Маленькая шайба массы $m_{1}$ лежит на краю длинной доски массой $m_{2}$, покрытой смазкой (см. рисунок).  Трение между шайбой и доской вязкое (сила трения, действующая на шайбу, $\vec{F}=-\alpha_{отн} \cdot \vec{v}_{отн}$, где $\vec{v}_{отн}$ — скорость шайбы относительно доски). Система находится на гладкой горизонтальной поверхности. Шайбе сообщают скорость $v_{0}$, направленную вдоль доски.
С какими скоростями будут двигаться шайба и доска через достаточно большой промежуток времени?
На каком расстоянии $L$ от края доски окажется шайба?
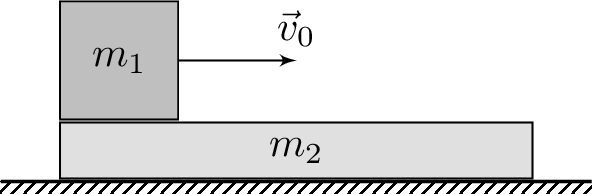
С какими скоростями будут двигаться шайба и доска через достаточно большой промежуток времени?
Решение: Пусть $\vec{v}_{1}$ и $\vec{v}_{2}$ — скорости шайбы и доски соответственно. Обозначим через $\vec{u}=\vec{v}_{1}-\vec{v}_{2}$ их относительную скорость. Найдем $\frac{\Delta \vec{u}}{\Delta t}$. По второму закону Ньютона$$m_{1} \frac{\Delta \vec{v}_{1}}{\Delta t}=-\alpha\left(\vec{v}_{1}-\vec{v}_{2}\right), \quad m_{2} \frac{\Delta \vec{v}_{2}}{\Delta t}=\alpha\left(\vec{v}_{1}-\vec{v}_{2}\right) .$$Отсюда$$\frac{\Delta \vec{u}}{\Delta t}=-\alpha\left(\frac{1}{m_{1}}+\frac{1}{m_{2}}\right) \vec{u}=-\frac{\vec{u}}{\tau}, \text{ где } \frac{1}{\tau}=\frac{\alpha}{\mu}, \quad \frac{1}{\mu}=\left(\frac{1}{m_{1}}+\frac{1}{m_{2}}\right).$$Постоянная $\tau$ имеет размерность времени, а $\mu$ — массы. Таким образом, относительная скорость $\vec{u}$ будет изменяться по тому же закону, что и скорость материальной точки массой $\mu$, движущейся в вязкой среде с силой сопротивления $-\alpha \vec{u}$. Со временем эта материальная точка затормозится — установившееся значение скорости $\vec{u}$ будет равно нулю, то есть скорости шайбы и доски станут одинаковыми. Их значения $\vec{v}$ можно найти из закона сохранения импульса:$$m_{1} \vec{v}+m_{2} \vec{v}=m_{1} \vec{v}_{0}, \quad v=v_{0} \frac{m_{1}}{m_{1}+m_{2}} .$$Обозначим через $\vec{r}$ вектор, соединяющий шайбу и конец доски. Поскольку $\vec{u}=\frac{\Delta \vec{r}}{\Delta t}$, имеем$$\Delta \vec{r}=\vec{u} \Delta t=-\tau \Delta \vec{u} .$$При изменении скорости $u$ от $v_{0}$ до нуля $\left(\Delta u=-v_{0}\right)$ расстояние $r$ между шайбой и концом доски изменяется на$$\Delta r=v_{0} \tau.$$Таким образом, в установившемся режиме шайба и доска будут двигаться со скоростью $v=\frac{v_{0} m_{1}}{m_{1}+m_{2}}$, а шайба удалится от края доски на расстояние$$L=v_{0} \tau=\frac{v_{0}}{\alpha} \frac{m_{1} m_{2}}{m_{1}+m_{2}} .$$
Ответ: $$ v=\frac{v_{0} m_{1}}{m_{1}+m_{2}}. $$

На каком расстоянии $L$ от края доски окажется шайба?
Ответ: $$ L=v_{0} \tau=\frac{v_{0}}{\alpha} \frac{m_{1} m_{2}}{m_{1}+m_{2}}. $$
Темы:
T, Механика, Динамика, Вязкое трение, Всероссийские, Относительное движение